Interaction volume radius: 10 \u00c5
Interaction volume height: 15 \u00c5
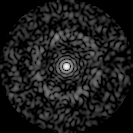
Disorder parameter: 0.8422